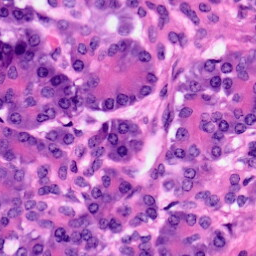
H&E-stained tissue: Pancreatic